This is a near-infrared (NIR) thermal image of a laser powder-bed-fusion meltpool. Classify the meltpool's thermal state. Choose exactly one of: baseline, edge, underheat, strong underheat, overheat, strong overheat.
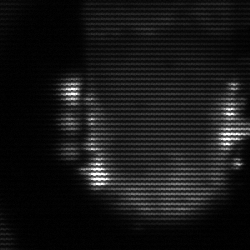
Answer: baseline